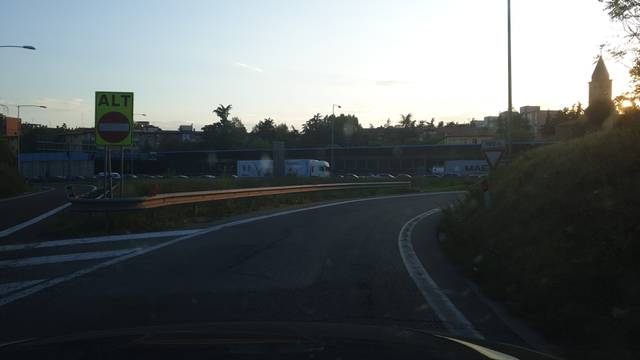
Region: Italy
Coordinates: 44.509, 11.383